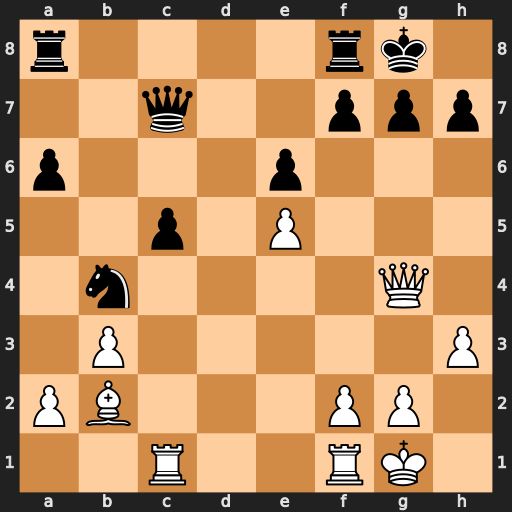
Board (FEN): r4rk1/2q2ppp/p3p3/2p1P3/1n4Q1/1P5P/PB3PP1/2R2RK1
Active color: w
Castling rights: -
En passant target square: -
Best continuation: Qxb4 cxb4 Rxc7